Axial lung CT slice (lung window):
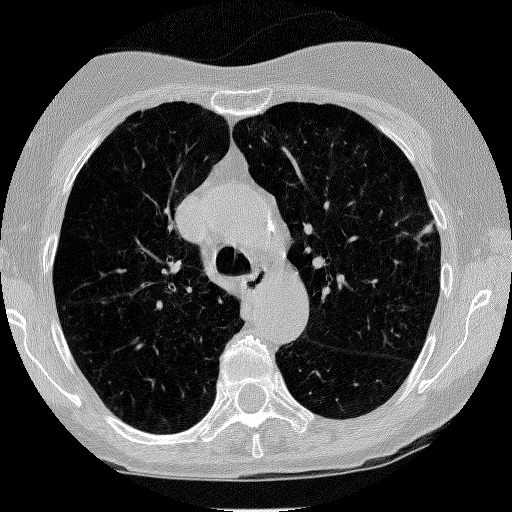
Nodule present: yes
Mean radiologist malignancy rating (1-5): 3.25